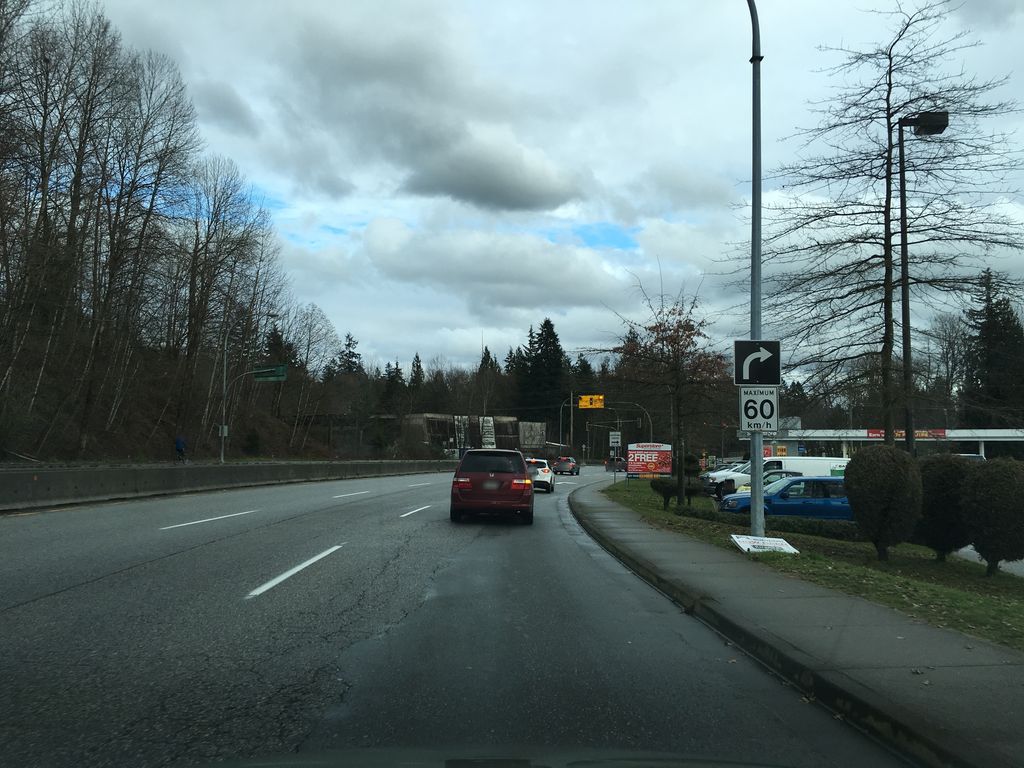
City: vancouver